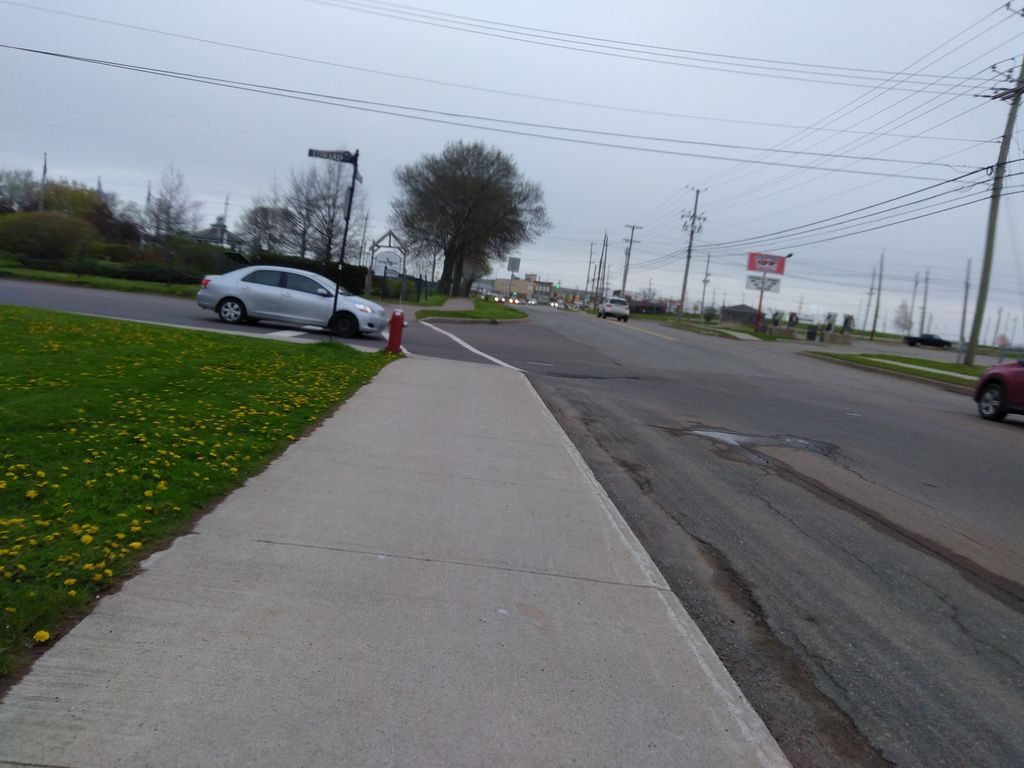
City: charlottetown